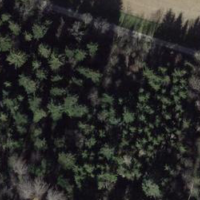
EUNIS habitat code: 44
Species observed at this site:
Aruncus dioicus